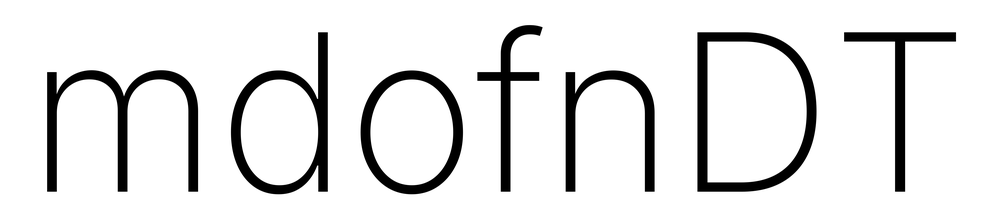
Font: Inter_ExtraLight